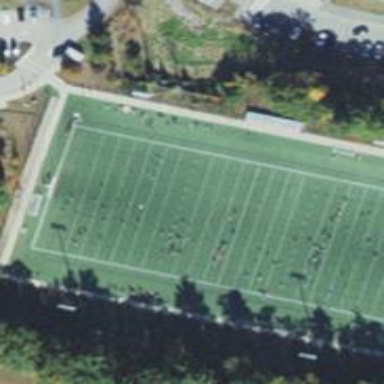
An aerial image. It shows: Artificial turf pitch used for leisure activities.